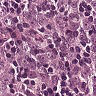
Metastatic tissue present: yes